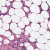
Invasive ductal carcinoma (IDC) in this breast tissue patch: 1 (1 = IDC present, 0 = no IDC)